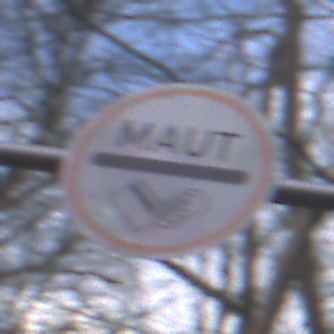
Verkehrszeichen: MautflichtigeStrecke
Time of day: MorningAfternoon
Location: Outdoor (Nature)
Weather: PartlyCloudy
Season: NotSpecified
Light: Natural